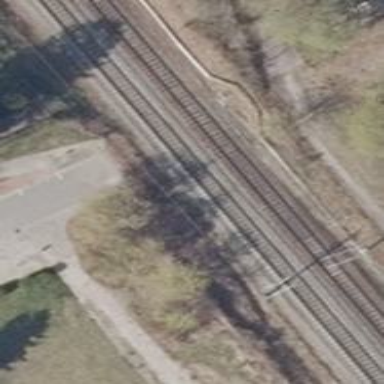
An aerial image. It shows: Railway track with contact lines for electrification.